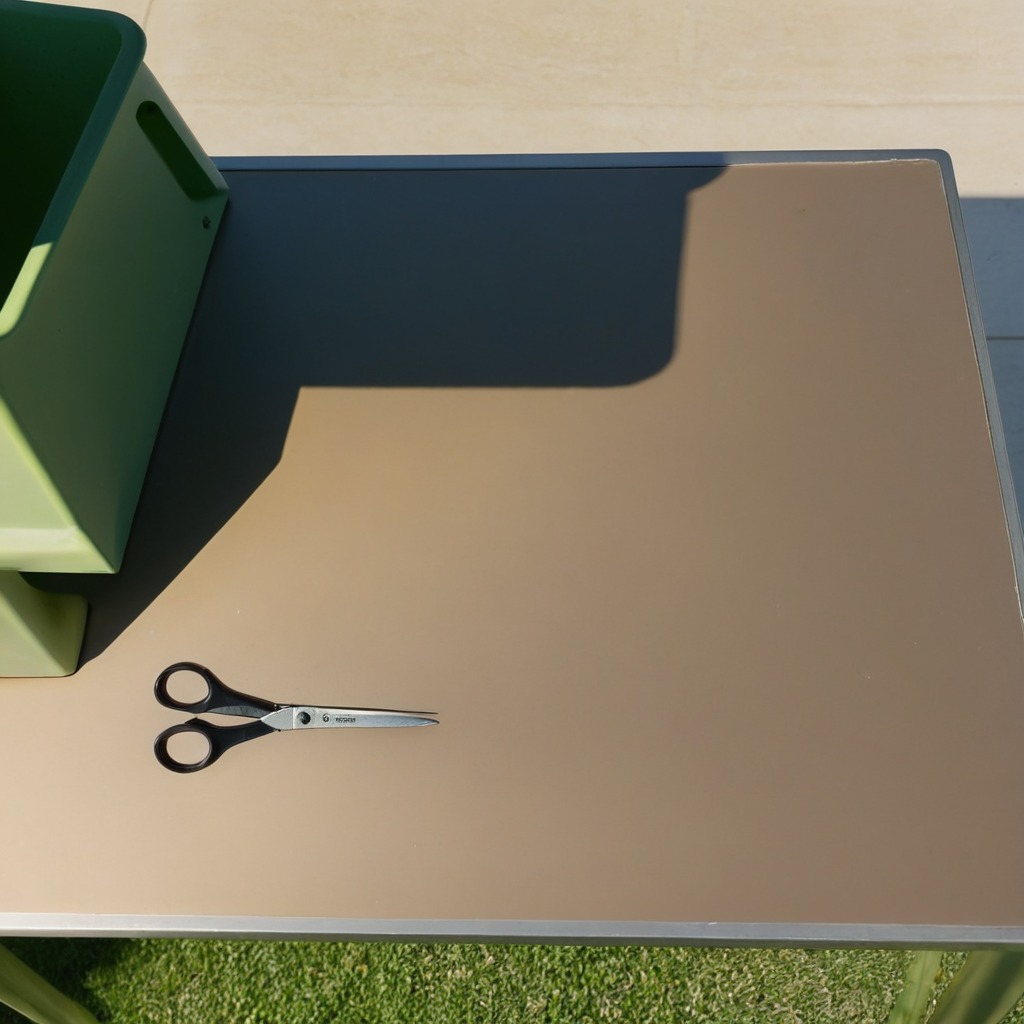
A scissor is lying on a clean utility table in a temporary outdoor tool station afternoon light present textured surface.